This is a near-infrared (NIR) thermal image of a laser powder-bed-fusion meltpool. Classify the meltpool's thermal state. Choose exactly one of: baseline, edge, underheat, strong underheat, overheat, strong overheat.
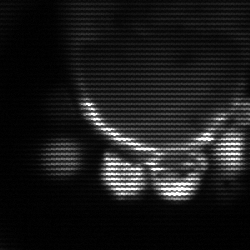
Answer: edge